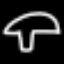
Label: mushroom